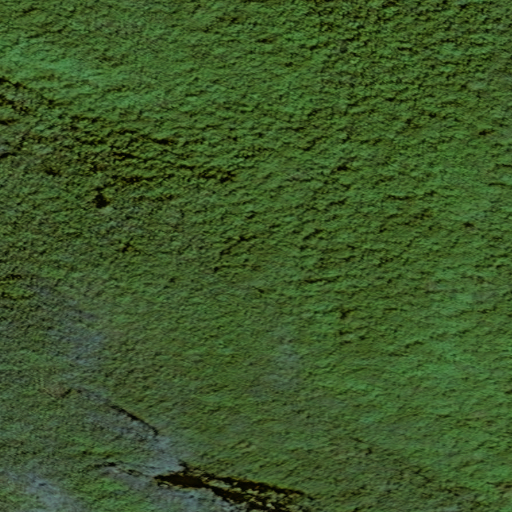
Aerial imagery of island in Alaska named Haenke Island containing only unknown